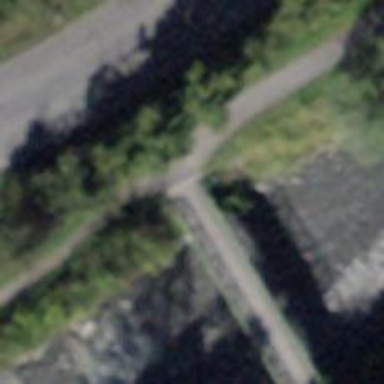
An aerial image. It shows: Footway bridge.